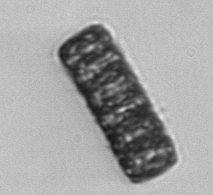
Label: Paralia_sulcata